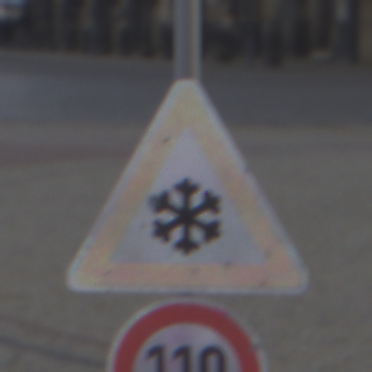
Verkehrszeichen: SchneeOderEisglaette
Zusatzzeichen unten: Geschwindigkeit110
Umgebung: Outdoor, Urban
Tageszeit: MorningAfternoon
Wetter: PartlyCloudy
Licht: Natural
Jahreszeit: NotSpecified
Kontrast: LowContrast